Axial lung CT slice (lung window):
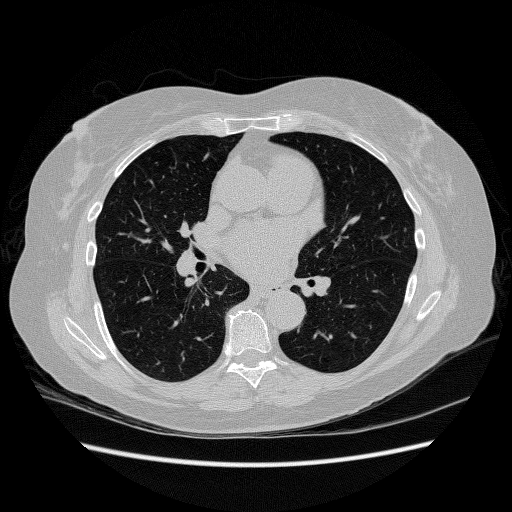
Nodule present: no